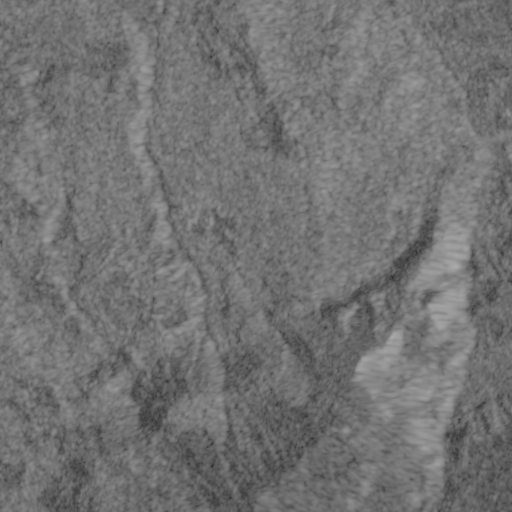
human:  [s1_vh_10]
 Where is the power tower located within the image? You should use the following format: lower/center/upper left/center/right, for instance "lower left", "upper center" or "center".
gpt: The power tower is located in the upper left of the image.
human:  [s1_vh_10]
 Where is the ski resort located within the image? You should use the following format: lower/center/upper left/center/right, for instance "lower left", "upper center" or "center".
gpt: The ski resort is located in the lower left of the image.
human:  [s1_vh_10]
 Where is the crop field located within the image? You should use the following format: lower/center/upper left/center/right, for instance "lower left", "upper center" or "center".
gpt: There is no crop field in the image.

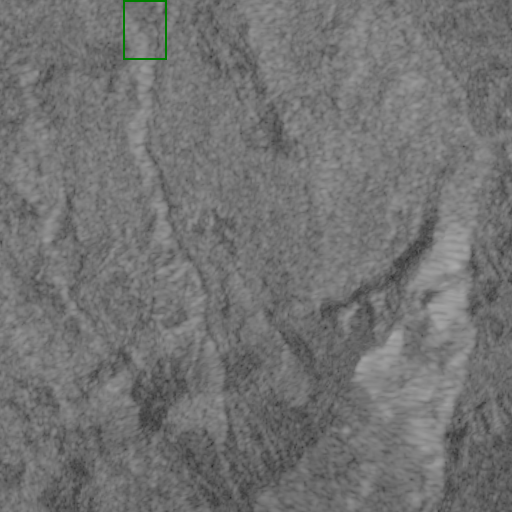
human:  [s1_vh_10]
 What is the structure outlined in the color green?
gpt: The structure outlined in green is a crop field.
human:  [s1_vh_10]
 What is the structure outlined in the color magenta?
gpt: There is no magenta outline.